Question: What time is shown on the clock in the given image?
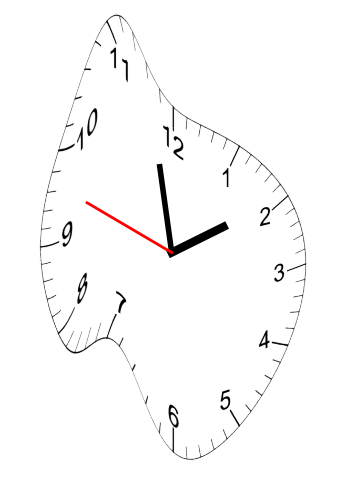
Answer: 01:57:48